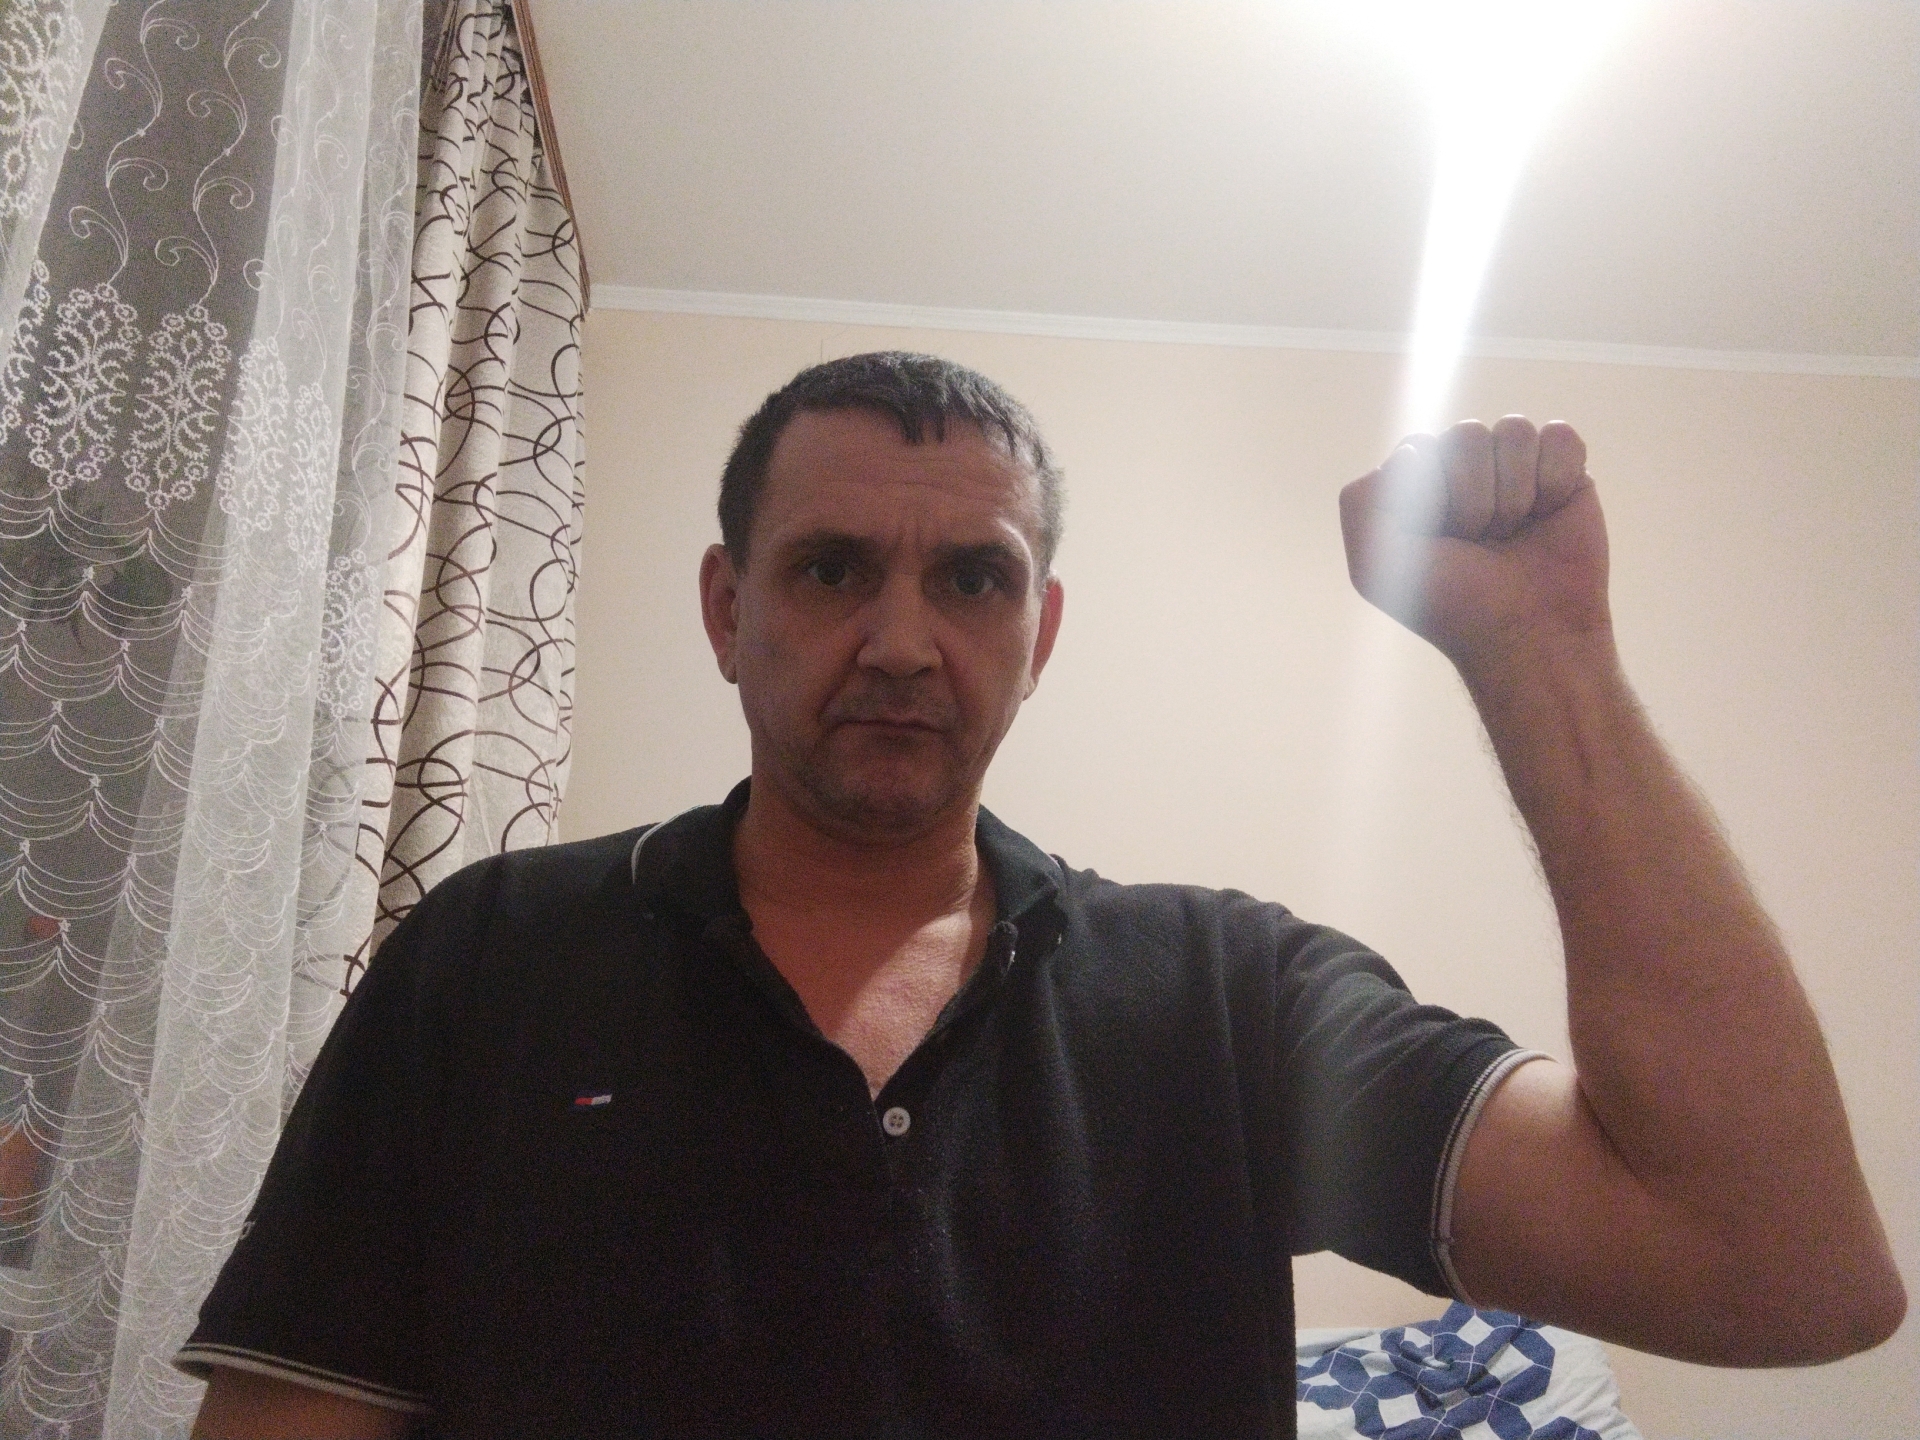
Label: noise